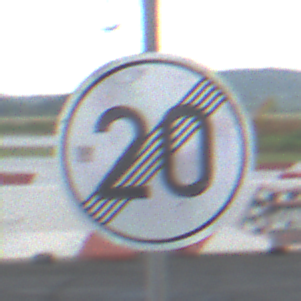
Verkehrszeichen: EndeGeschwindigkeit20
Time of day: MorningAfternoon
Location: Outdoor (RoadRail)
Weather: PartlyCloudy
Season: NotSpecified
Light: Natural